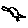
Label: bird